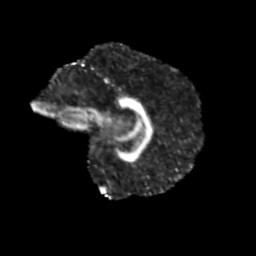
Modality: FA
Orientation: sagittal
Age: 11
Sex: female
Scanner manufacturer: siemens
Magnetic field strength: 3 T
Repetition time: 3.8 s
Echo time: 0.07 s